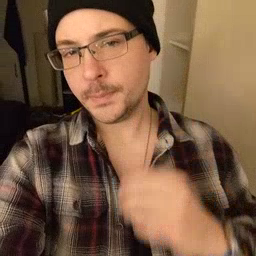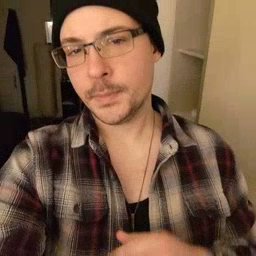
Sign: tree